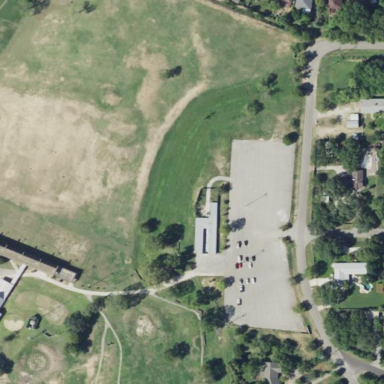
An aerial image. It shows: Grassy area designated for driving range golf.